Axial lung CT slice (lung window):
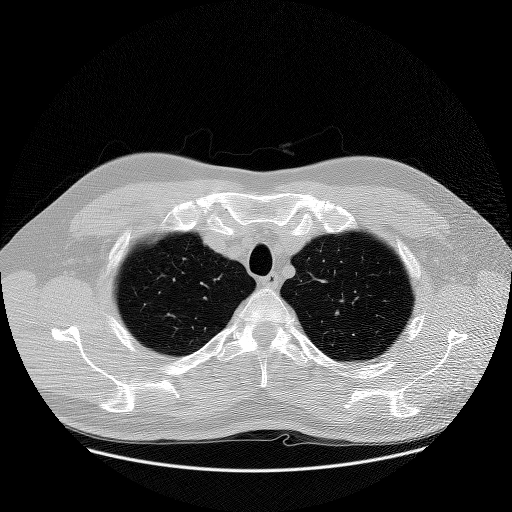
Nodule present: no